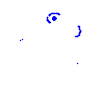
Particle: pion